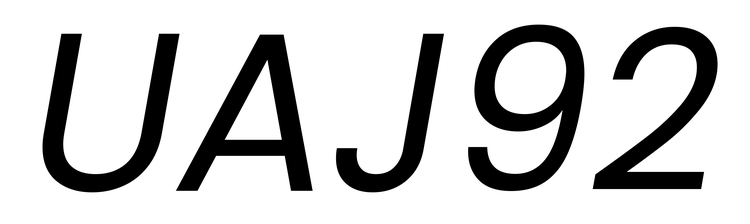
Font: Poppins-Italic